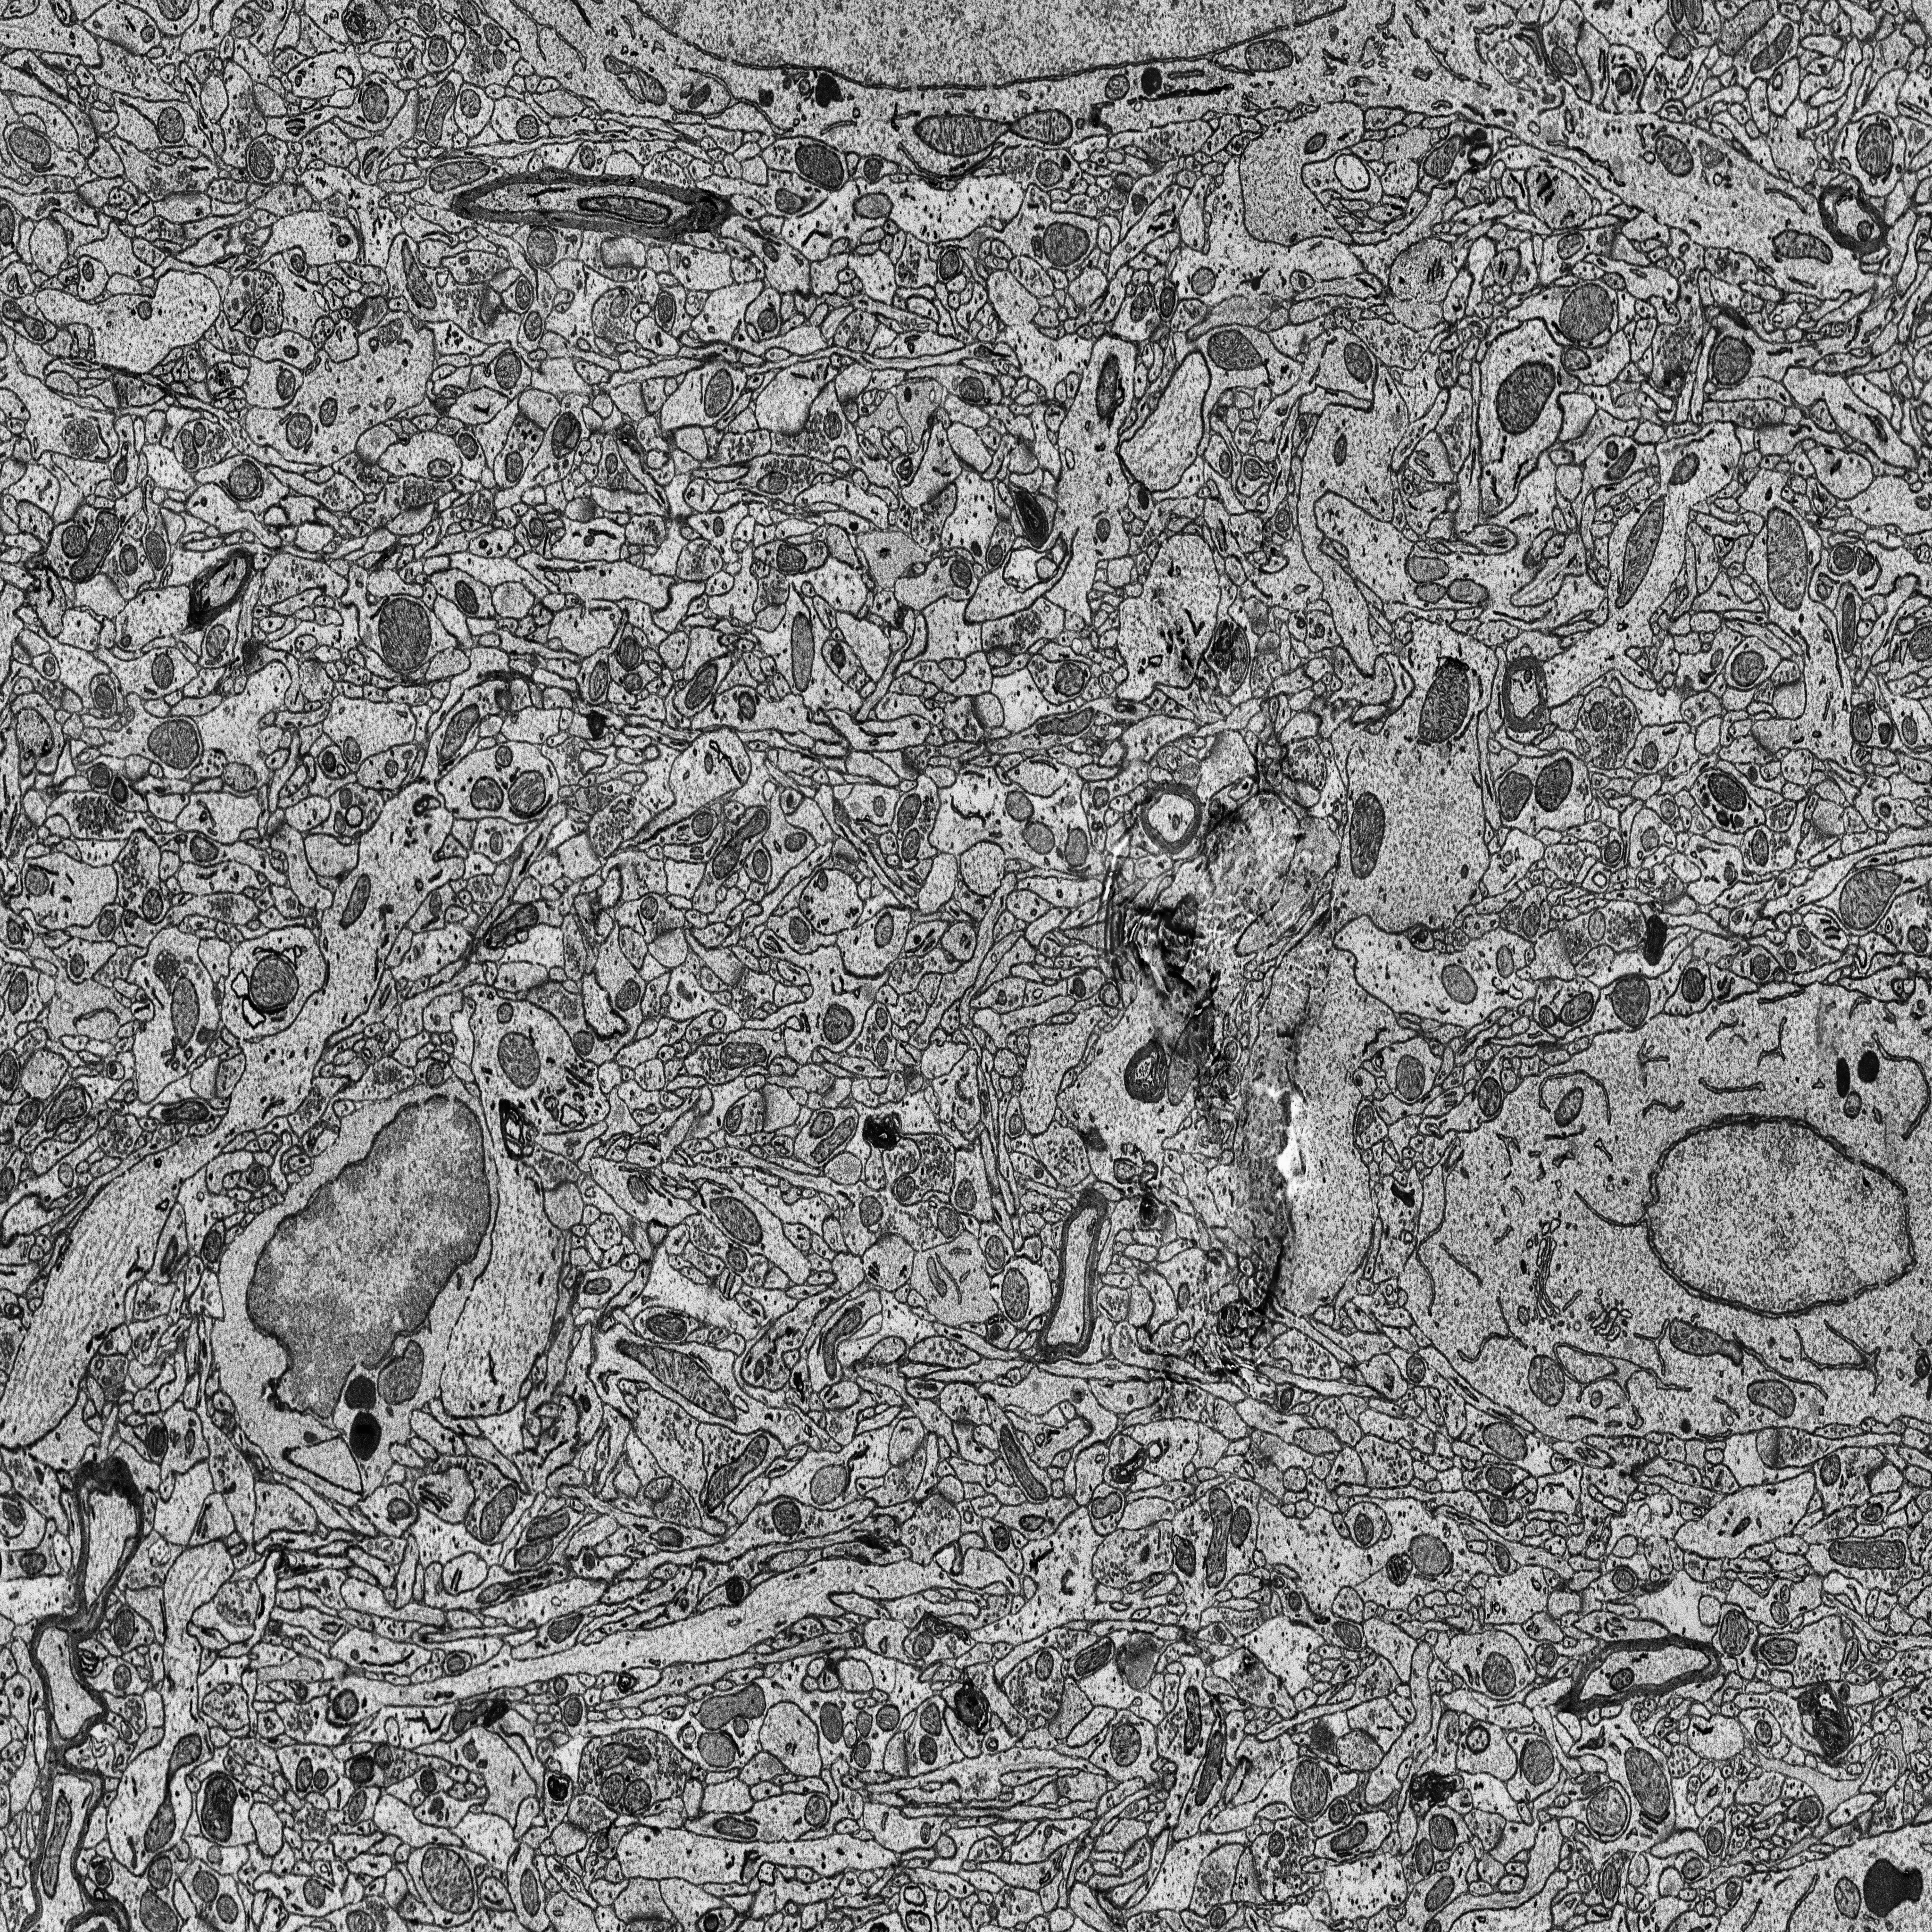
Electron microscopy slice of rat cortex tissue
Slice depth (z): 126
Mitochondria instances in slice: 403